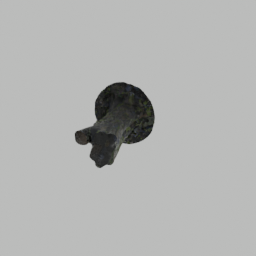
Label: nature